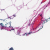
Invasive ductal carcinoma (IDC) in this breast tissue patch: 0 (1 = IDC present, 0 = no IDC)